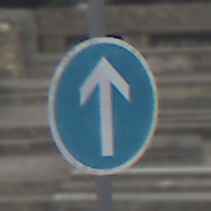
Verkehrszeichen: VorgeschriebeneFahrtrichtungGeradeaus
Umgebung: Outdoor, Suburban
Tageszeit: MorningAfternoon
Wetter: PartlyCloudy
Licht: Natural
Jahreszeit: NotSpecified
Kontrast: LowContrast